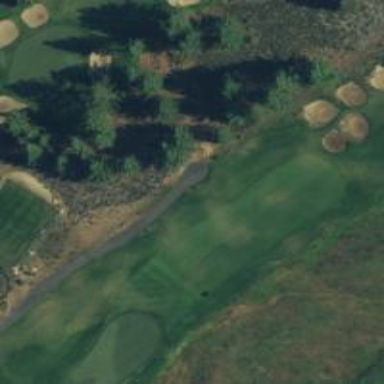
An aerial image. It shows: Golf fairway surrounded by grass.